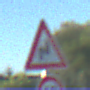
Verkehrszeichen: DoppelkurveRechts
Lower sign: Geschwindigkeit10
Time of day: MorningAfternoon
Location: Outdoor (Nature)
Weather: Clear
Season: NotSpecified
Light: Natural